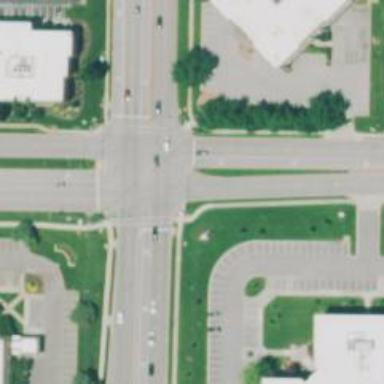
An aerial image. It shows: Marked road crossing.